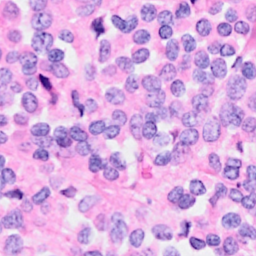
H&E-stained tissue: Breast